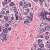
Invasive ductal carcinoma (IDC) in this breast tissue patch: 0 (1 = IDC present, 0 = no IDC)